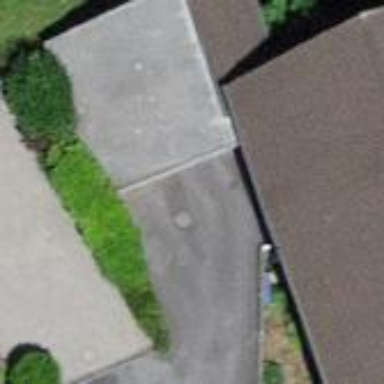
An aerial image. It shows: Garage.